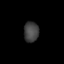
Tissue: lung
Cell type: Epithelial cells
Senescence score: 0.5467
Nuclear area (px): 296
Mean DAPI intensity: 65.72